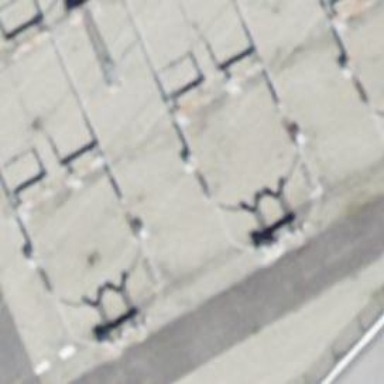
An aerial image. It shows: Busbar power line.